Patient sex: M
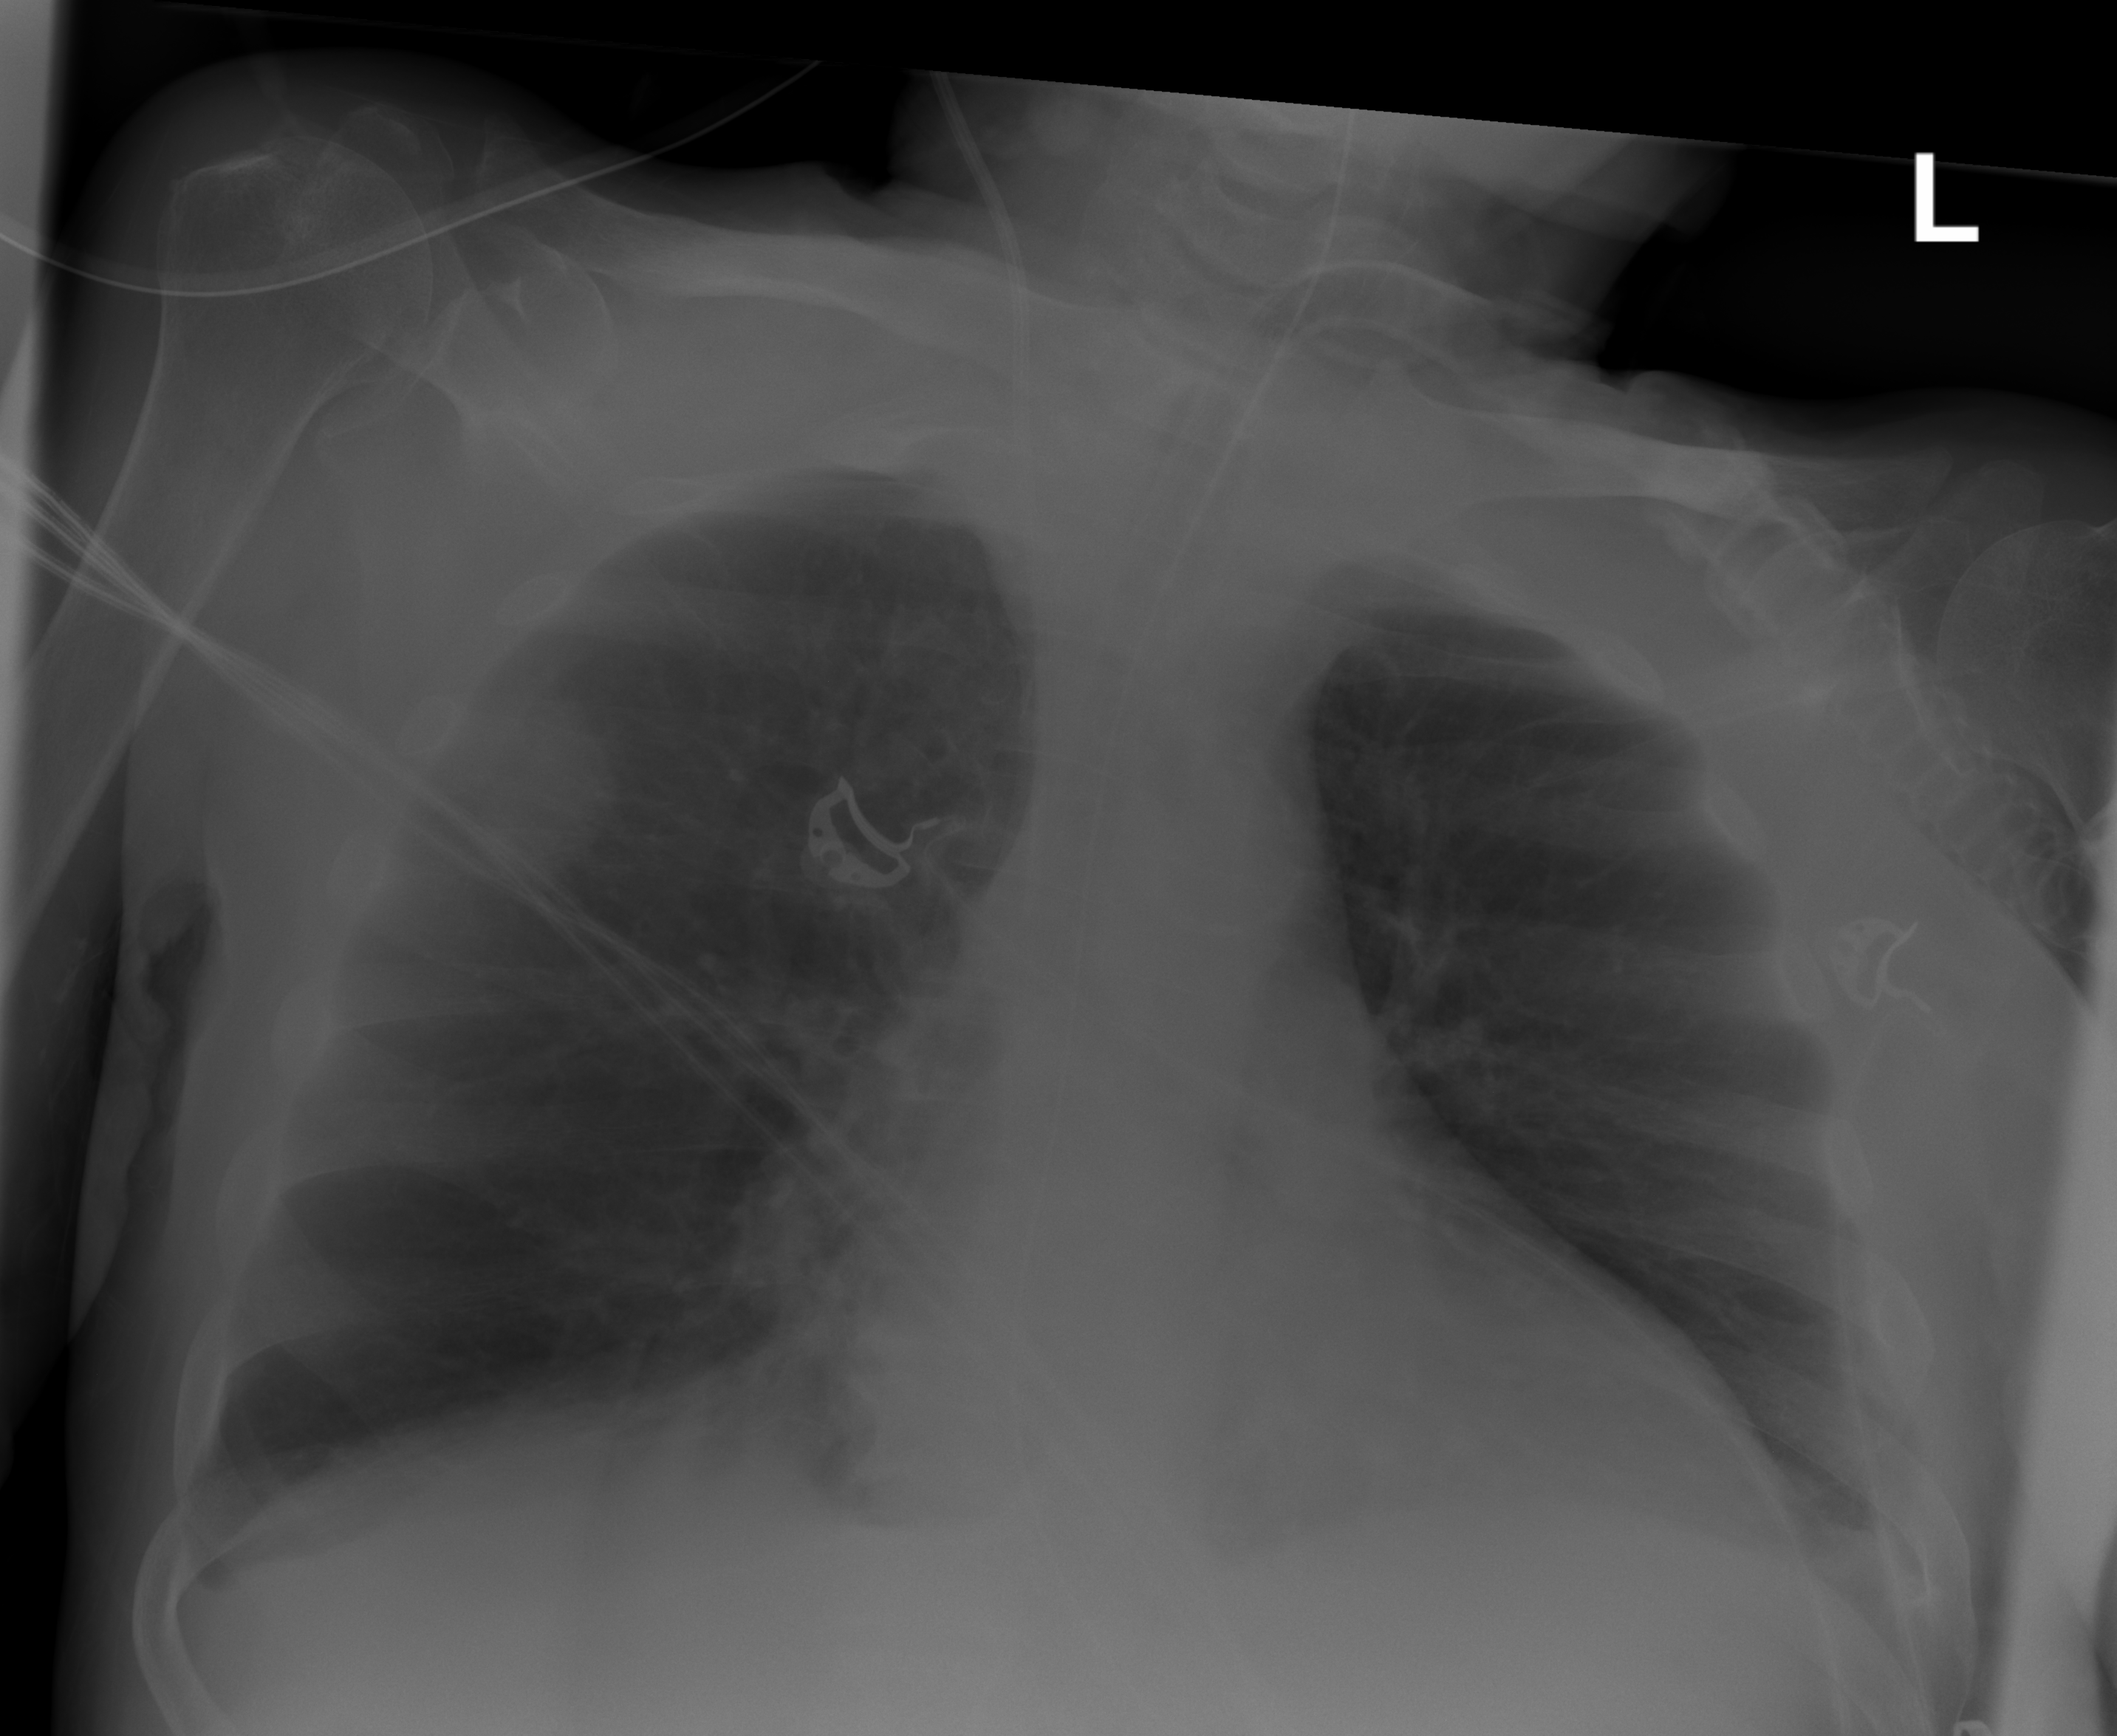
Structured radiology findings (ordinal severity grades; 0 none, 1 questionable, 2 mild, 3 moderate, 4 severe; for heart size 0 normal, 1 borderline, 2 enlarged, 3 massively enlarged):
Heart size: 2
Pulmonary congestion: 0
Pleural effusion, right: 2
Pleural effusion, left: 0
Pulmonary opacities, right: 0
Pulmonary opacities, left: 0
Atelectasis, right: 2
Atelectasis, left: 0